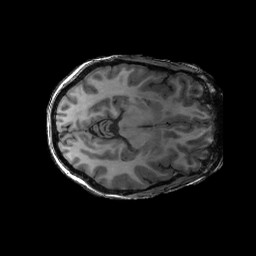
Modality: T1w
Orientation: axial
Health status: ill
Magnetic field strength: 3 T